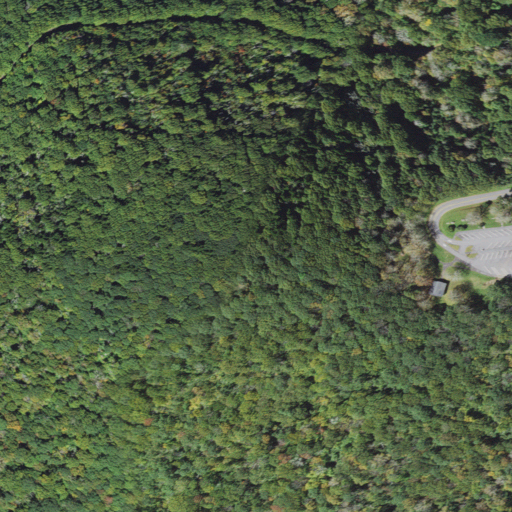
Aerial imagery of mountain in North Carolina named Bearpen Knob containing deciduous forest, mixed forest, open development, and barren land